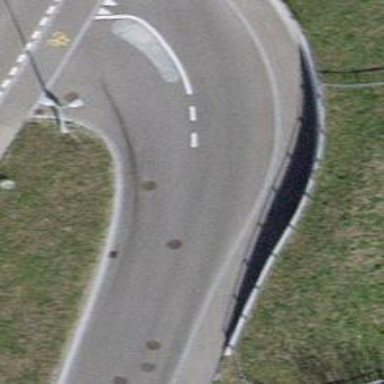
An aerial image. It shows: Tertiary road with asphalt surface.